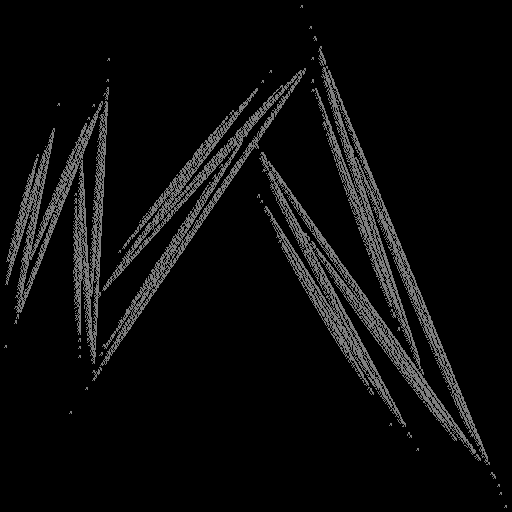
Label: bamboofern